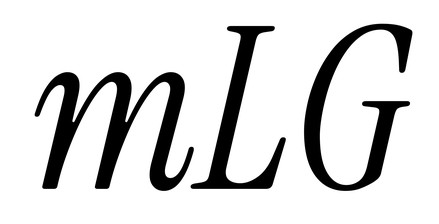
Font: InstrumentSerif-Italic